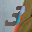
Label: 3